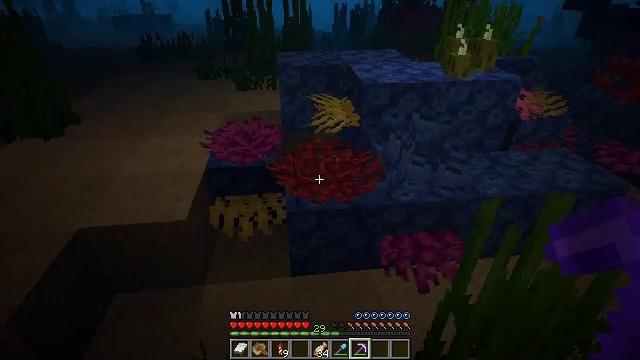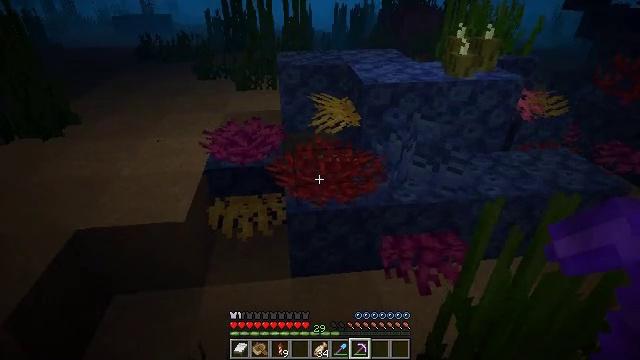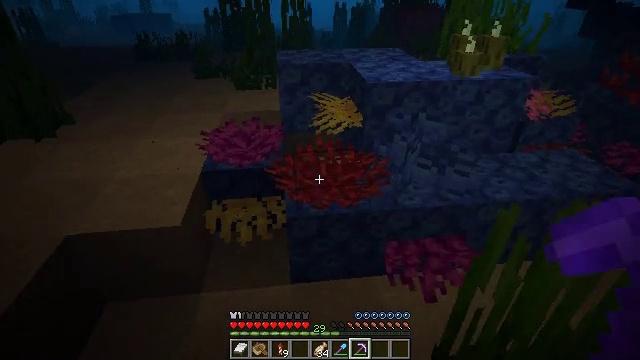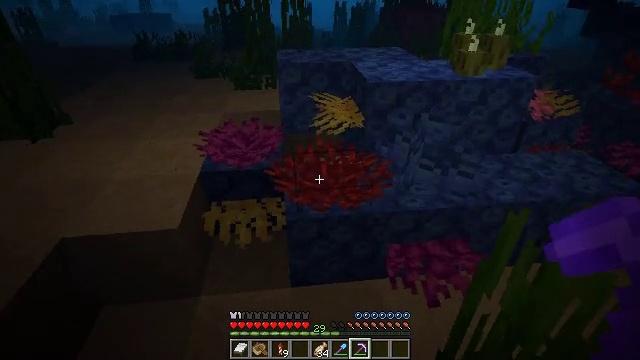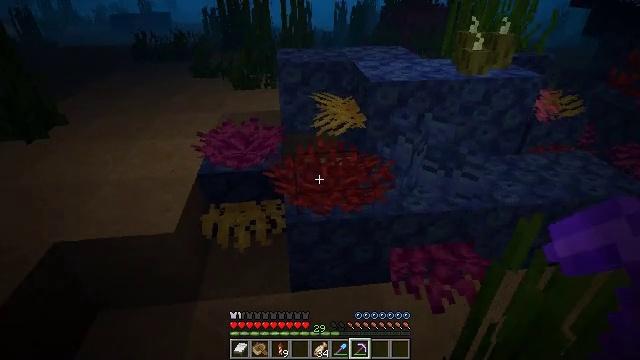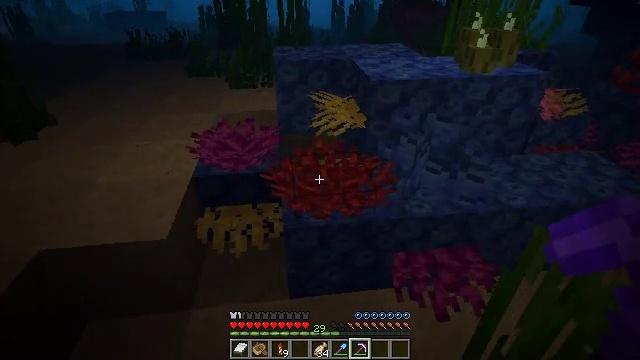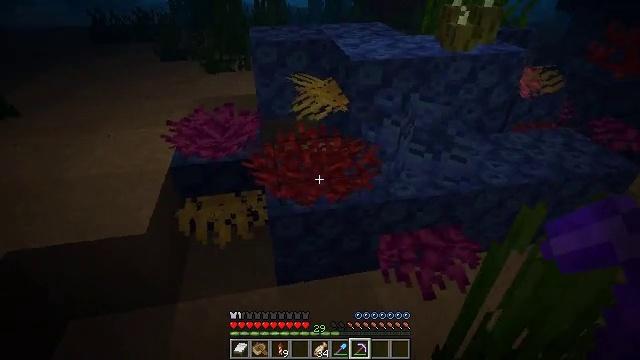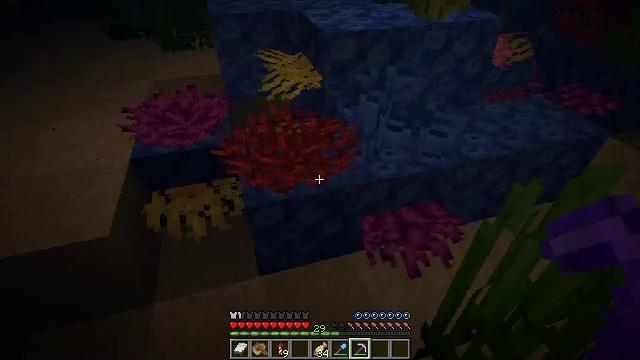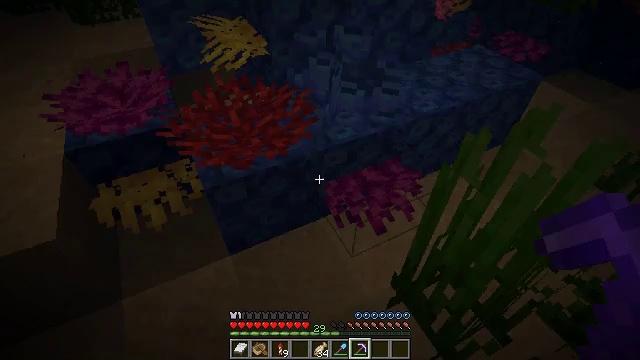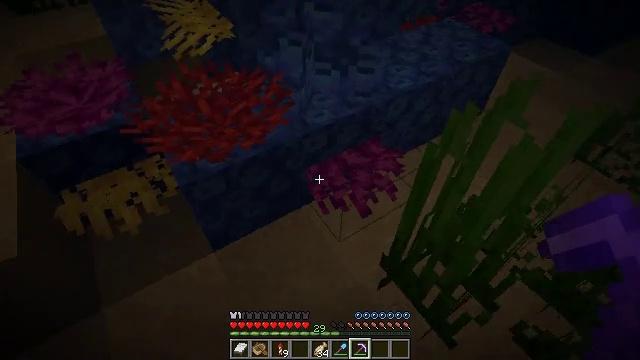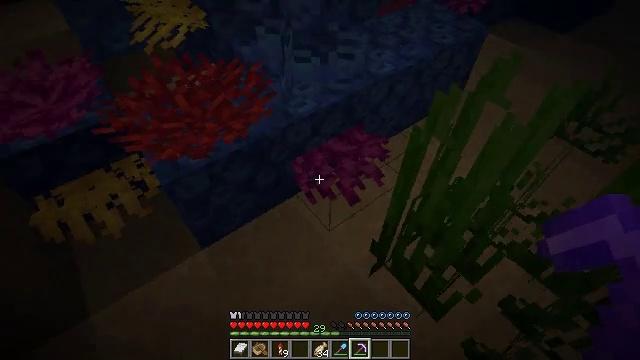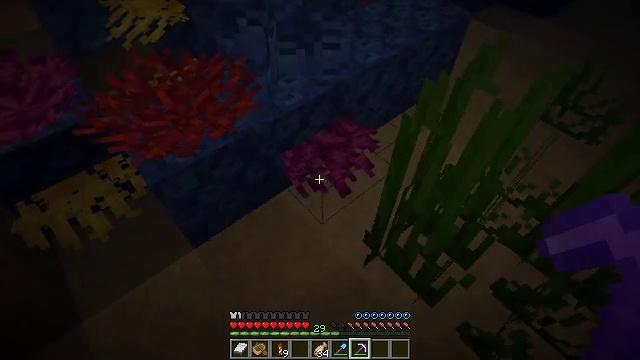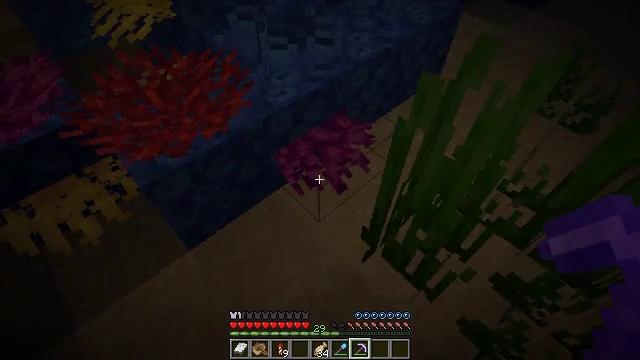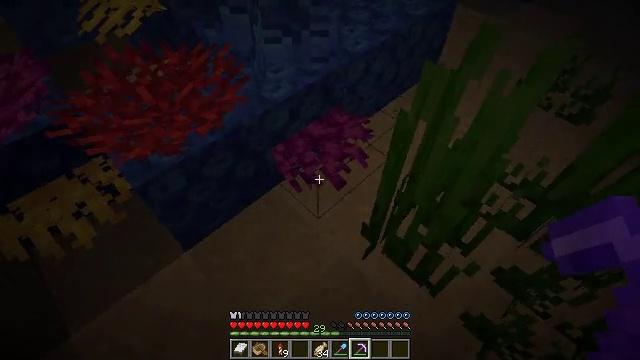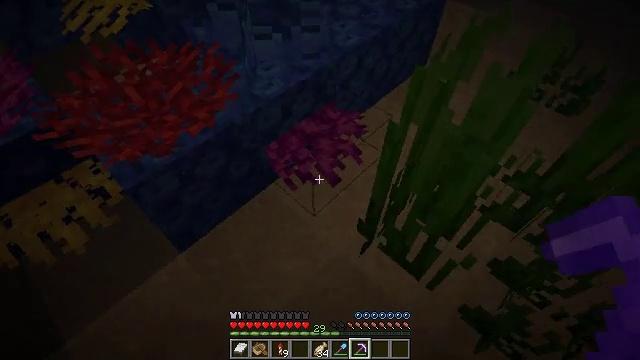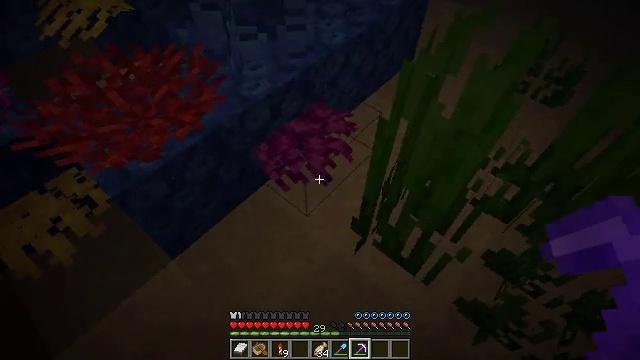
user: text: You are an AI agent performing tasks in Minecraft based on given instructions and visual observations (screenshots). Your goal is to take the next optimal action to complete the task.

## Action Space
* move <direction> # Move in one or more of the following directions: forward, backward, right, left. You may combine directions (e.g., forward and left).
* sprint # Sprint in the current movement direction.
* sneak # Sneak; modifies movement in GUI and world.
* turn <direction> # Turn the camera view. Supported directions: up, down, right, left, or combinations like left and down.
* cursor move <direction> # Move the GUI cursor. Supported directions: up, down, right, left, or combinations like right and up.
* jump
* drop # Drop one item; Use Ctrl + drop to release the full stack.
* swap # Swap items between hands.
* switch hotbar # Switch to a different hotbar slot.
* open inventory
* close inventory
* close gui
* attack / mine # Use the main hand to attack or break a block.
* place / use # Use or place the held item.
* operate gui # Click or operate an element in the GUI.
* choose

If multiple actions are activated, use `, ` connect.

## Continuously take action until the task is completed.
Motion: motion action
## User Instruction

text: Collect the bubble coral wall fan for decorative purposes.
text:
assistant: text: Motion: move forward
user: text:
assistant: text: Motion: move forward
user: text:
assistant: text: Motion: move forward
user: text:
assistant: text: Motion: move forward
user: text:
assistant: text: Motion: move forward
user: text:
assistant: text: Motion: move forward, turn right and down
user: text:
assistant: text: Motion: turn right and down
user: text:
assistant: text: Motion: turn right and down
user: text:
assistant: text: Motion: turn right and down
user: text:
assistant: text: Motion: turn right and down
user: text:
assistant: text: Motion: turn right and down
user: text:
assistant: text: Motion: turn right
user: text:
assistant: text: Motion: turn right
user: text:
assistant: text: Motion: turn right
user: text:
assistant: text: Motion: turn right
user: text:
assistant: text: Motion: turn right
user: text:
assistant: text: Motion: turn right
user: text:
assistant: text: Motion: no_op
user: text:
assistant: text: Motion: turn up
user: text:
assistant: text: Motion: turn left and up
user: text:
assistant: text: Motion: turn left and up
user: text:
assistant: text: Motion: no_op
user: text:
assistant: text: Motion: turn left
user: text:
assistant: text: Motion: no_op
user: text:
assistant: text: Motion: no_op
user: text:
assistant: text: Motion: attack / mine
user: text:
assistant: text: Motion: attack / mine
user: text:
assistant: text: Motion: attack / mine
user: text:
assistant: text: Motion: no_op
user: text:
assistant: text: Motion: move forward, turn left and up